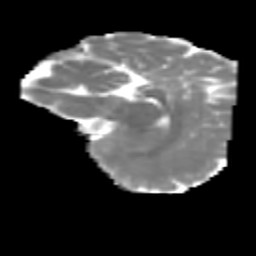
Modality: MD
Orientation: sagittal
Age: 7
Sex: female
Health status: healthy